Aerial crown-view tile of a tropical tree (Barro Colorado Island, Panama), acquired 20240918:
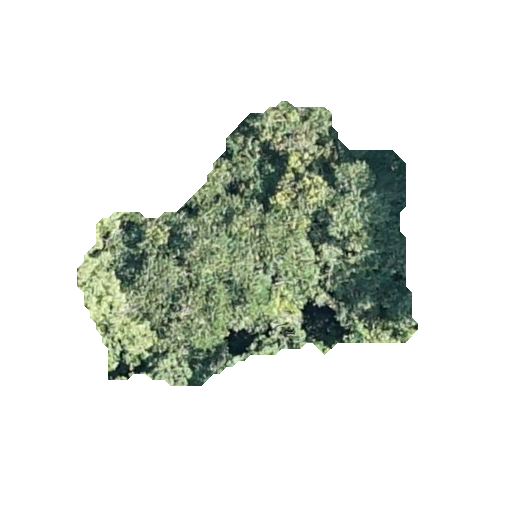
Species: Luehea seemannii
GBIF accepted scientific name: Luehea seemannii
Crown area: 97.656 m²